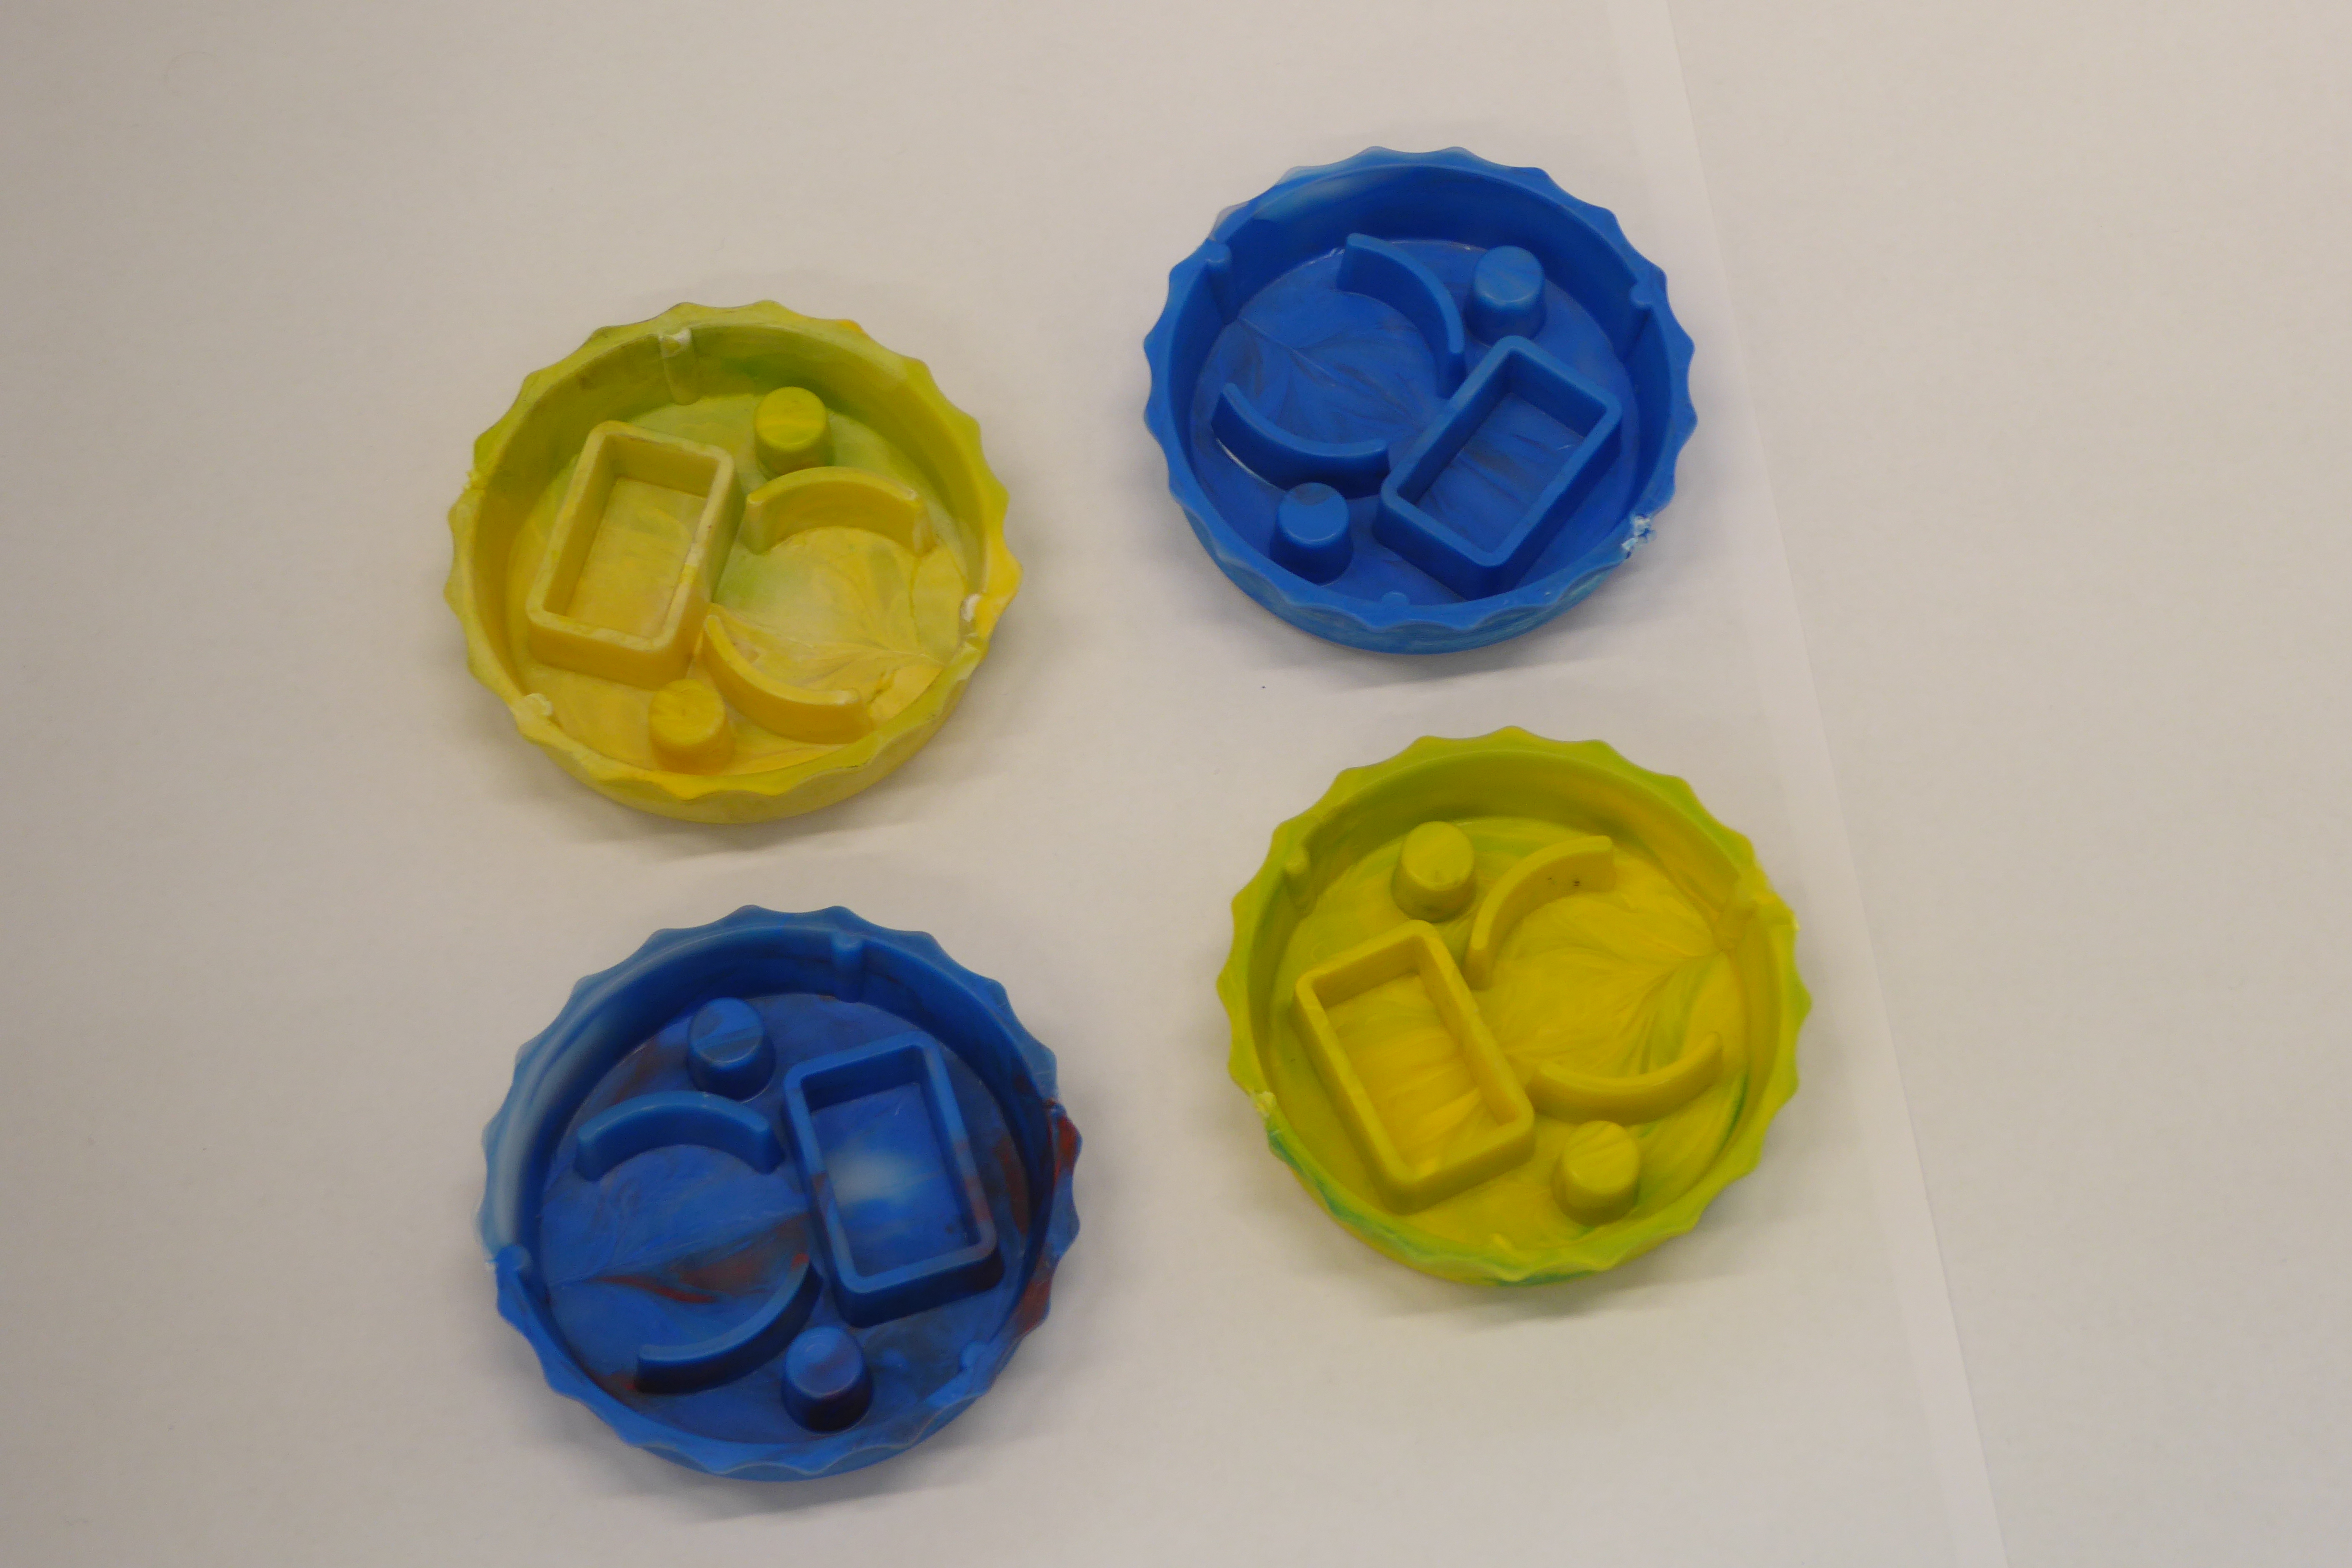
Label: Bottle Opener - Cover